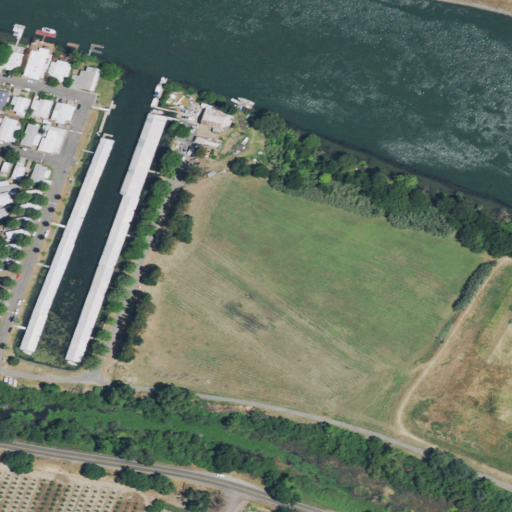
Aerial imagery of island in California named Ida Island containing open water, cultivated crops, herbaceous wetlands, low intensity development, high intensity development, open development, medium intensity development, and barren land